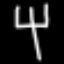
Label: fork